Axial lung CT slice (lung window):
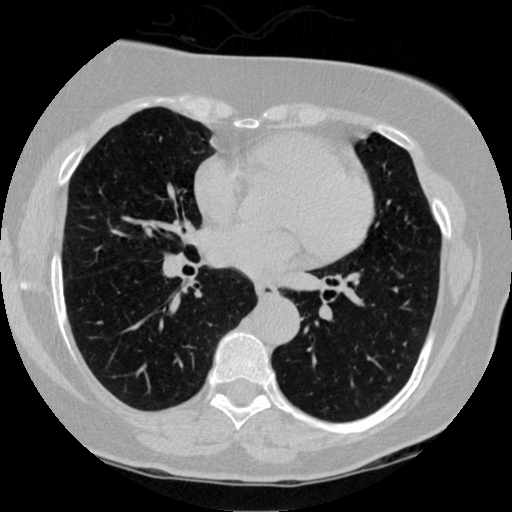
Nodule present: no